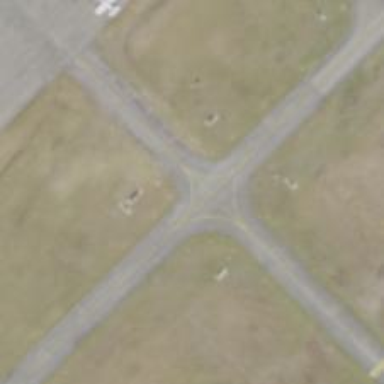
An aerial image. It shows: Image of taxiway at airport.